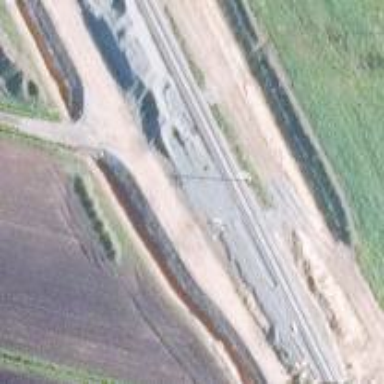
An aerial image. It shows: Siding railway line with electrified contact line for the trains.